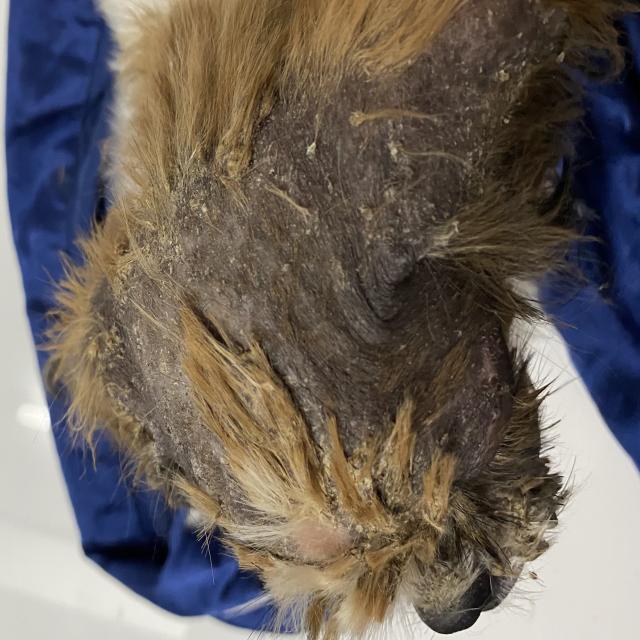
Canine demodicosis (Demodex mange) — caused by Demodex canis mites. Presents with alopecia, follicular papules, pustules, and comedones. Often localized on face and forelimbs.